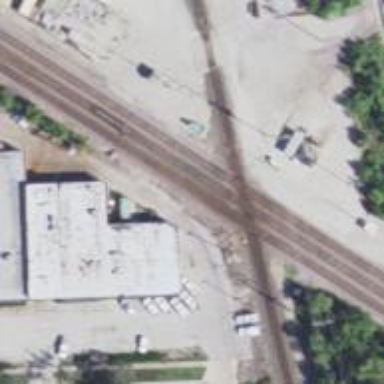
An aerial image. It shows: Railway crossing.